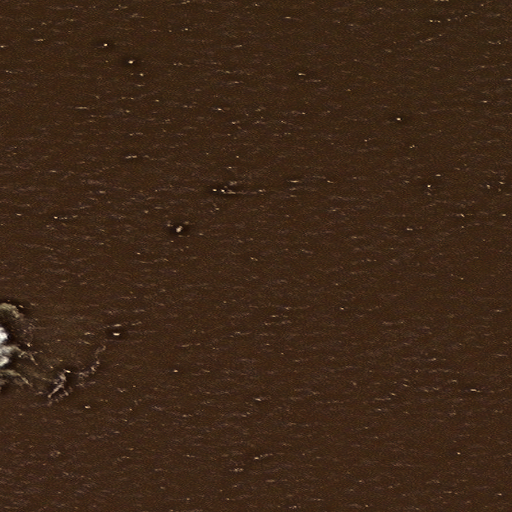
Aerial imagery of island in Alaska named North Rock containing only unknown